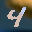
Label: 4